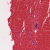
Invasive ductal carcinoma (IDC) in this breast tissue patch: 0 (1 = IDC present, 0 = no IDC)